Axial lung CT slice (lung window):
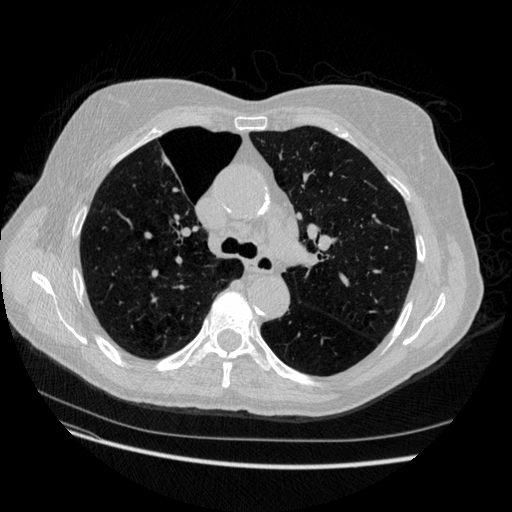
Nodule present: no